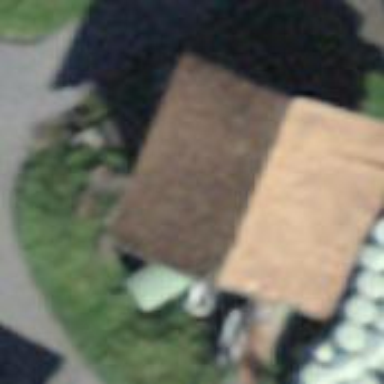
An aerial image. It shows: Barn.